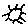
Label: sun